Question: I have a LINQ query, which takes an invoice, looks up the quantity and unit price of each item attached, and in another linked table, looks up any payments made against the invoice.
Currently this is:
'''
from i in Invoices
select new
{
i.InvoiceId, i.CustomerName,
Items =
from it in InvoiceItems
where i.InvoiceId == it.InvoiceId
select new {
it.Item,
it.Quantity,
it.UnitPrice,
SubPrice=it.Quantity*it.UnitPrice
},
Payments =
from pi in PaymentInvoices
where i.InvoiceId == pi.InvoiceId
select new {
SumPayments=pi.AmountAllocated
}
}
'''
This shows the following results:

How do I change this LINQ query to show just the sum of SubPrice and SumPayments (ie:
> Invoice 11: SubPrice= 90.00 SumPayments= 24.00Invoice 12: SubPrice=175.00, SumPayments=175.00
Thank you for any help,
Mark
'''
from i in Invoices
select new
{
InvoiceID = i.InvoiceId,
CustomerName = i.CustomerName,
SubPrice = InvoiceItems.Where(it => it.InvoiceId == i.InvoiceId).Select(it => it.Quantity*it.UnitPrice).Sum(),
SumPayments = PaymentInvoices.Where(pi => pi.InvoiceId == i.InvoiceId).Select(pi => pi.AmountAllocated).Sum()
}
'''
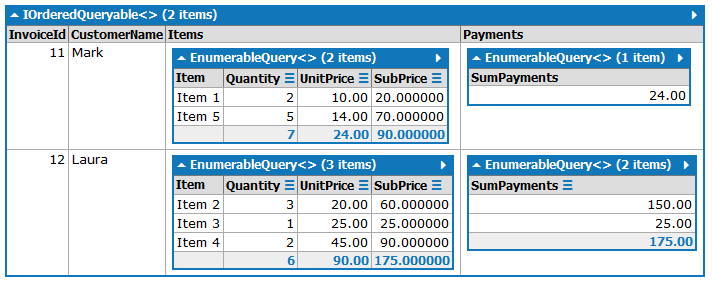
Answer: You could use the following method:
'''
from i in Invoices
select new
{
InvoiceID = i.InvoiceId,
CustomerName = i.CustomerName,
SubPrice = InvoiceItems.Where(it => it.InvoiceID = i.InvoiceID).Select(it => it.Quantity*it.UnitPrice).Sum(),
SumPayments = PaymentInvoice.Where(pi => pi.InvoiceId = i.InvoiceId).Select(pi => pi.AmountAllocated).Sum()
}
'''